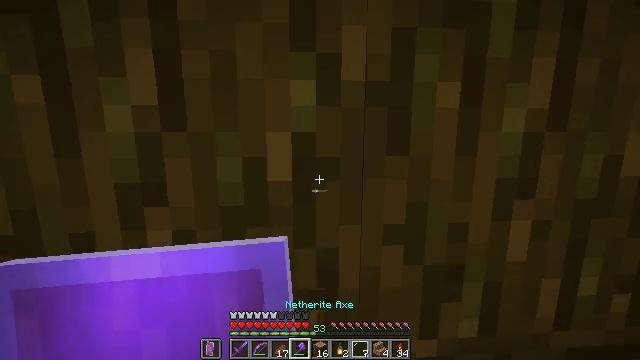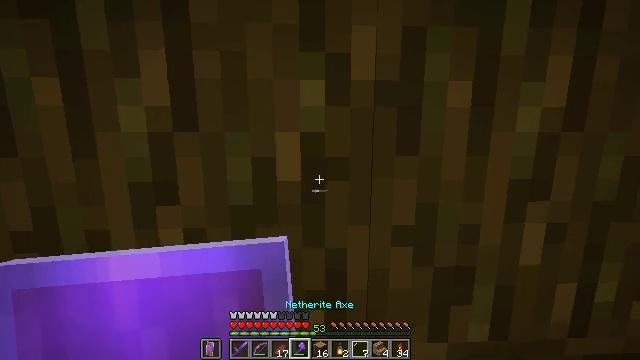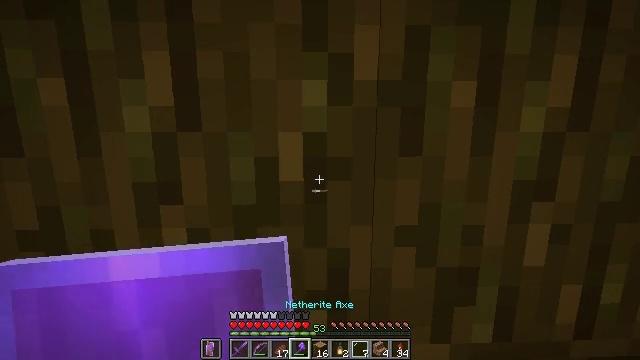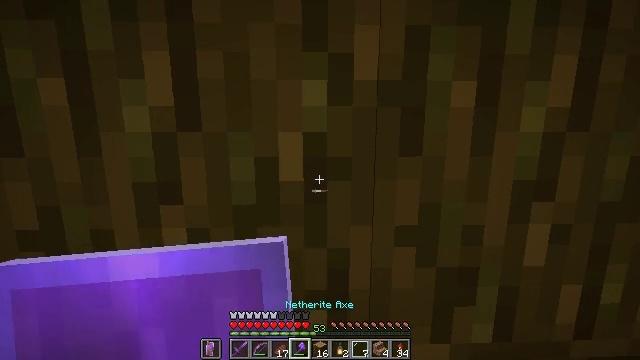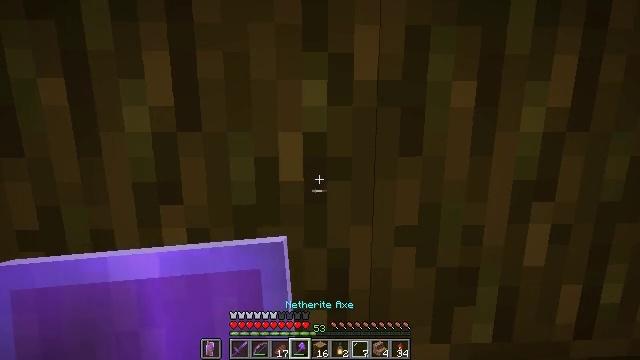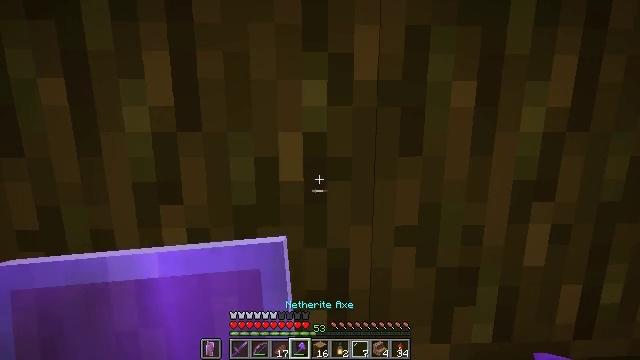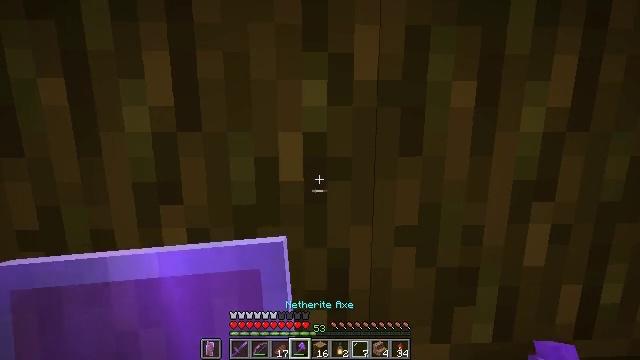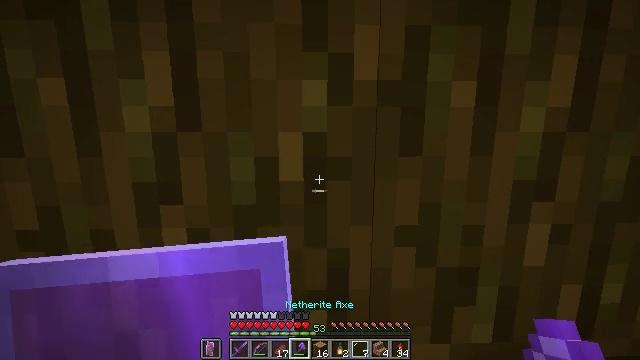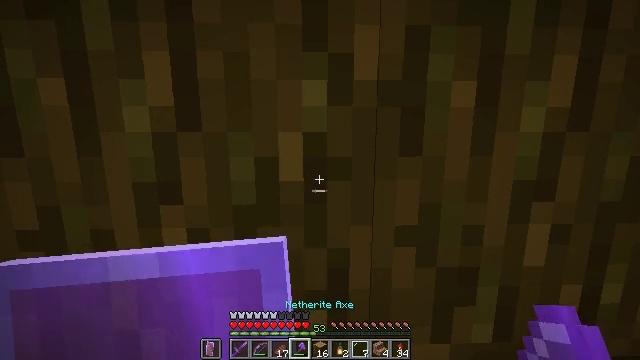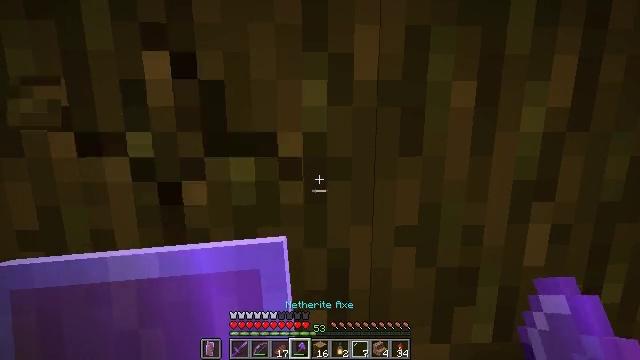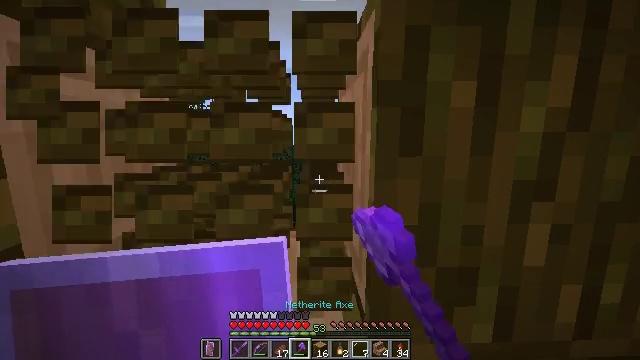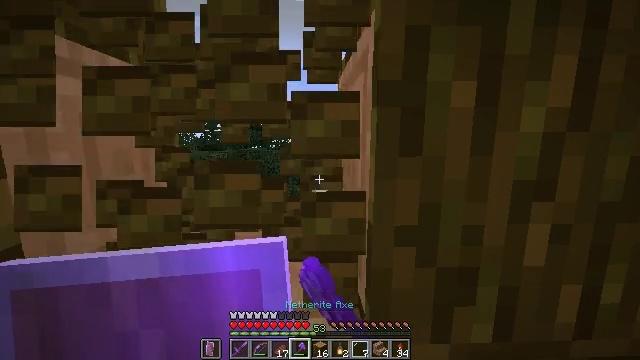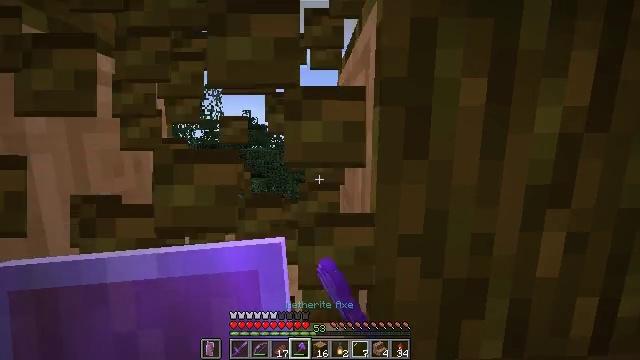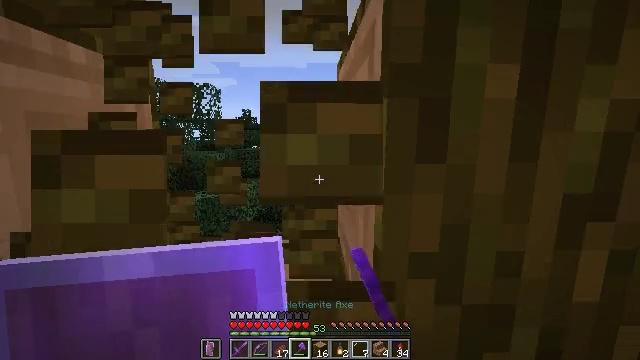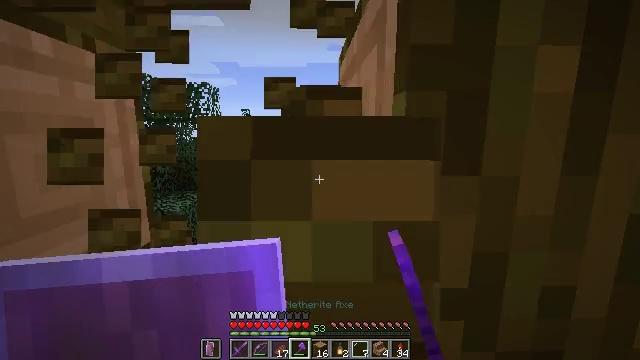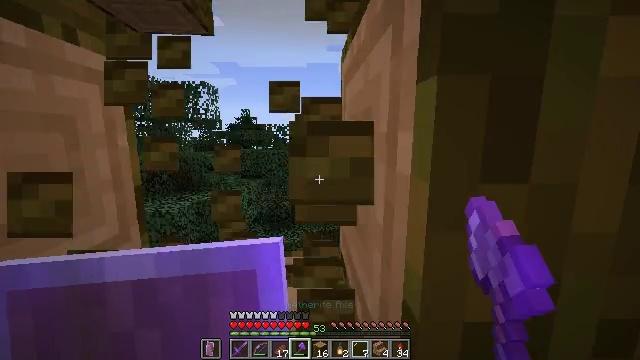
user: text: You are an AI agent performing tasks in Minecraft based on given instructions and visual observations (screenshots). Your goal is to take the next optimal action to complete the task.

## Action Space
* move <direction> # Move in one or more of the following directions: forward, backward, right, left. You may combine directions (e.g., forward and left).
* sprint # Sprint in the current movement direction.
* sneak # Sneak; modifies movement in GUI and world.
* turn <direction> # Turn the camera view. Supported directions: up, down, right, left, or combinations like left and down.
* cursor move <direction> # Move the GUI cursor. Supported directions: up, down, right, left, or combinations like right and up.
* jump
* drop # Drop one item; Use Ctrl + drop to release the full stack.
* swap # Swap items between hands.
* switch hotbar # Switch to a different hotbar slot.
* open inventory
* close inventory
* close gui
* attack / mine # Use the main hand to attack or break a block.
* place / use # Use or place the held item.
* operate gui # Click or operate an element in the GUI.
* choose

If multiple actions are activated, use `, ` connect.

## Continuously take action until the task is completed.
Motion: motion action
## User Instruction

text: Chop down a jungle log from the jungle tree.
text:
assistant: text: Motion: turn left
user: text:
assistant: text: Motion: no_op
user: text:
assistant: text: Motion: no_op
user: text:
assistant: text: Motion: no_op
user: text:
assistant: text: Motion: no_op
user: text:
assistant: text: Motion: no_op
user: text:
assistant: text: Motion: no_op
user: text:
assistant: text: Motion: no_op
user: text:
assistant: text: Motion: attack / mine
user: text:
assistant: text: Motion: attack / mine
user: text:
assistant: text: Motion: attack / mine
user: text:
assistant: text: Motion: move forward
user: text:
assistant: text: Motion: move forward
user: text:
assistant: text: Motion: move forward
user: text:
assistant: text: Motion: move forward
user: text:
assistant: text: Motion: move forward
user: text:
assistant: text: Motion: turn right and down
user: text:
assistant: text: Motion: turn right and down
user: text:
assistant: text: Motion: no_op
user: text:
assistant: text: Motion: no_op
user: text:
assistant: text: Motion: attack / mine
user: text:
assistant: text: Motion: turn left, attack / mine
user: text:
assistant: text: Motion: turn left, attack / mine
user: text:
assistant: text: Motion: turn left, attack / mine
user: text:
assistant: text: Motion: turn left, attack / mine
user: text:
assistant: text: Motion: attack / mine
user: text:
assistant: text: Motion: attack / mine
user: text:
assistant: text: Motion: no_op
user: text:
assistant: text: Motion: no_op
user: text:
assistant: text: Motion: move forward, turn left